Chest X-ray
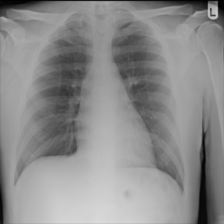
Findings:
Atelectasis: negative
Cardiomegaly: negative
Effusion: negative
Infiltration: negative
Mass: negative
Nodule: negative
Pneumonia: negative
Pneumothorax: negative
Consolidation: negative
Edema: negative
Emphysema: negative
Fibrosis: negative
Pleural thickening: negative
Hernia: negative